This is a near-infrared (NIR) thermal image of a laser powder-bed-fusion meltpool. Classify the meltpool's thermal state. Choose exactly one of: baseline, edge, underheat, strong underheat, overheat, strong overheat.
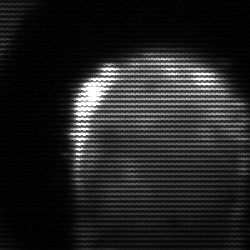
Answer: baseline